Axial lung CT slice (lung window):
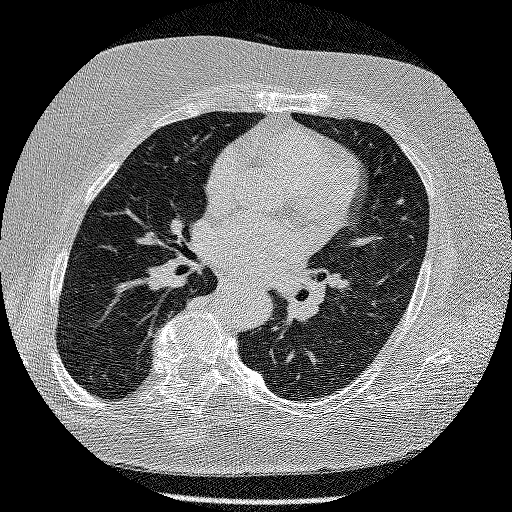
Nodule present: no